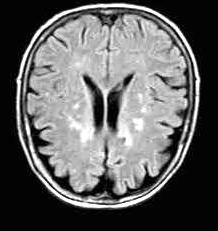
Label: notumor